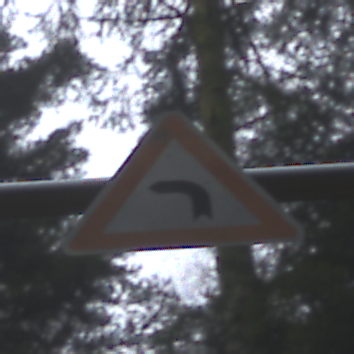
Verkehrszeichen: KurveLinks
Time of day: Midday
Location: Outdoor (Nature)
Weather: Overcast
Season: NotSpecified
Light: Natural